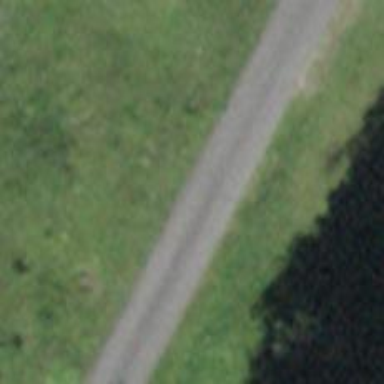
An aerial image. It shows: Unclassified road with asphalt surface.